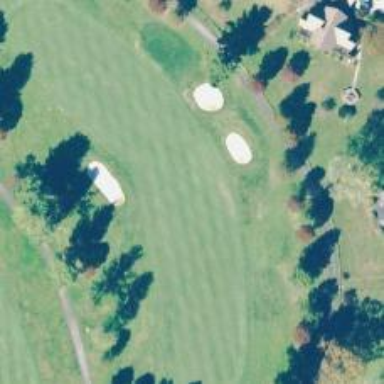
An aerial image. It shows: Golf hole.